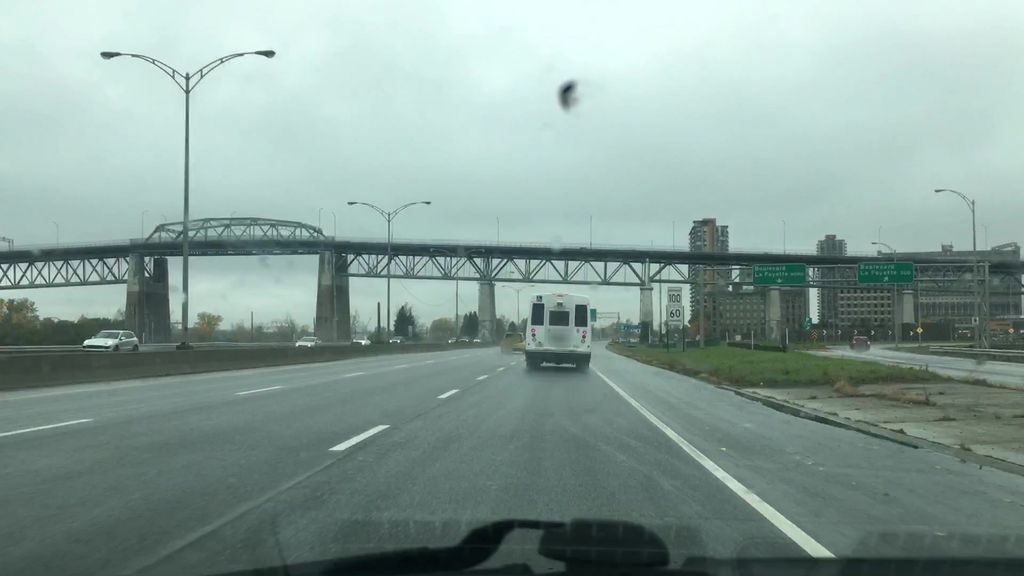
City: montreal